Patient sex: F
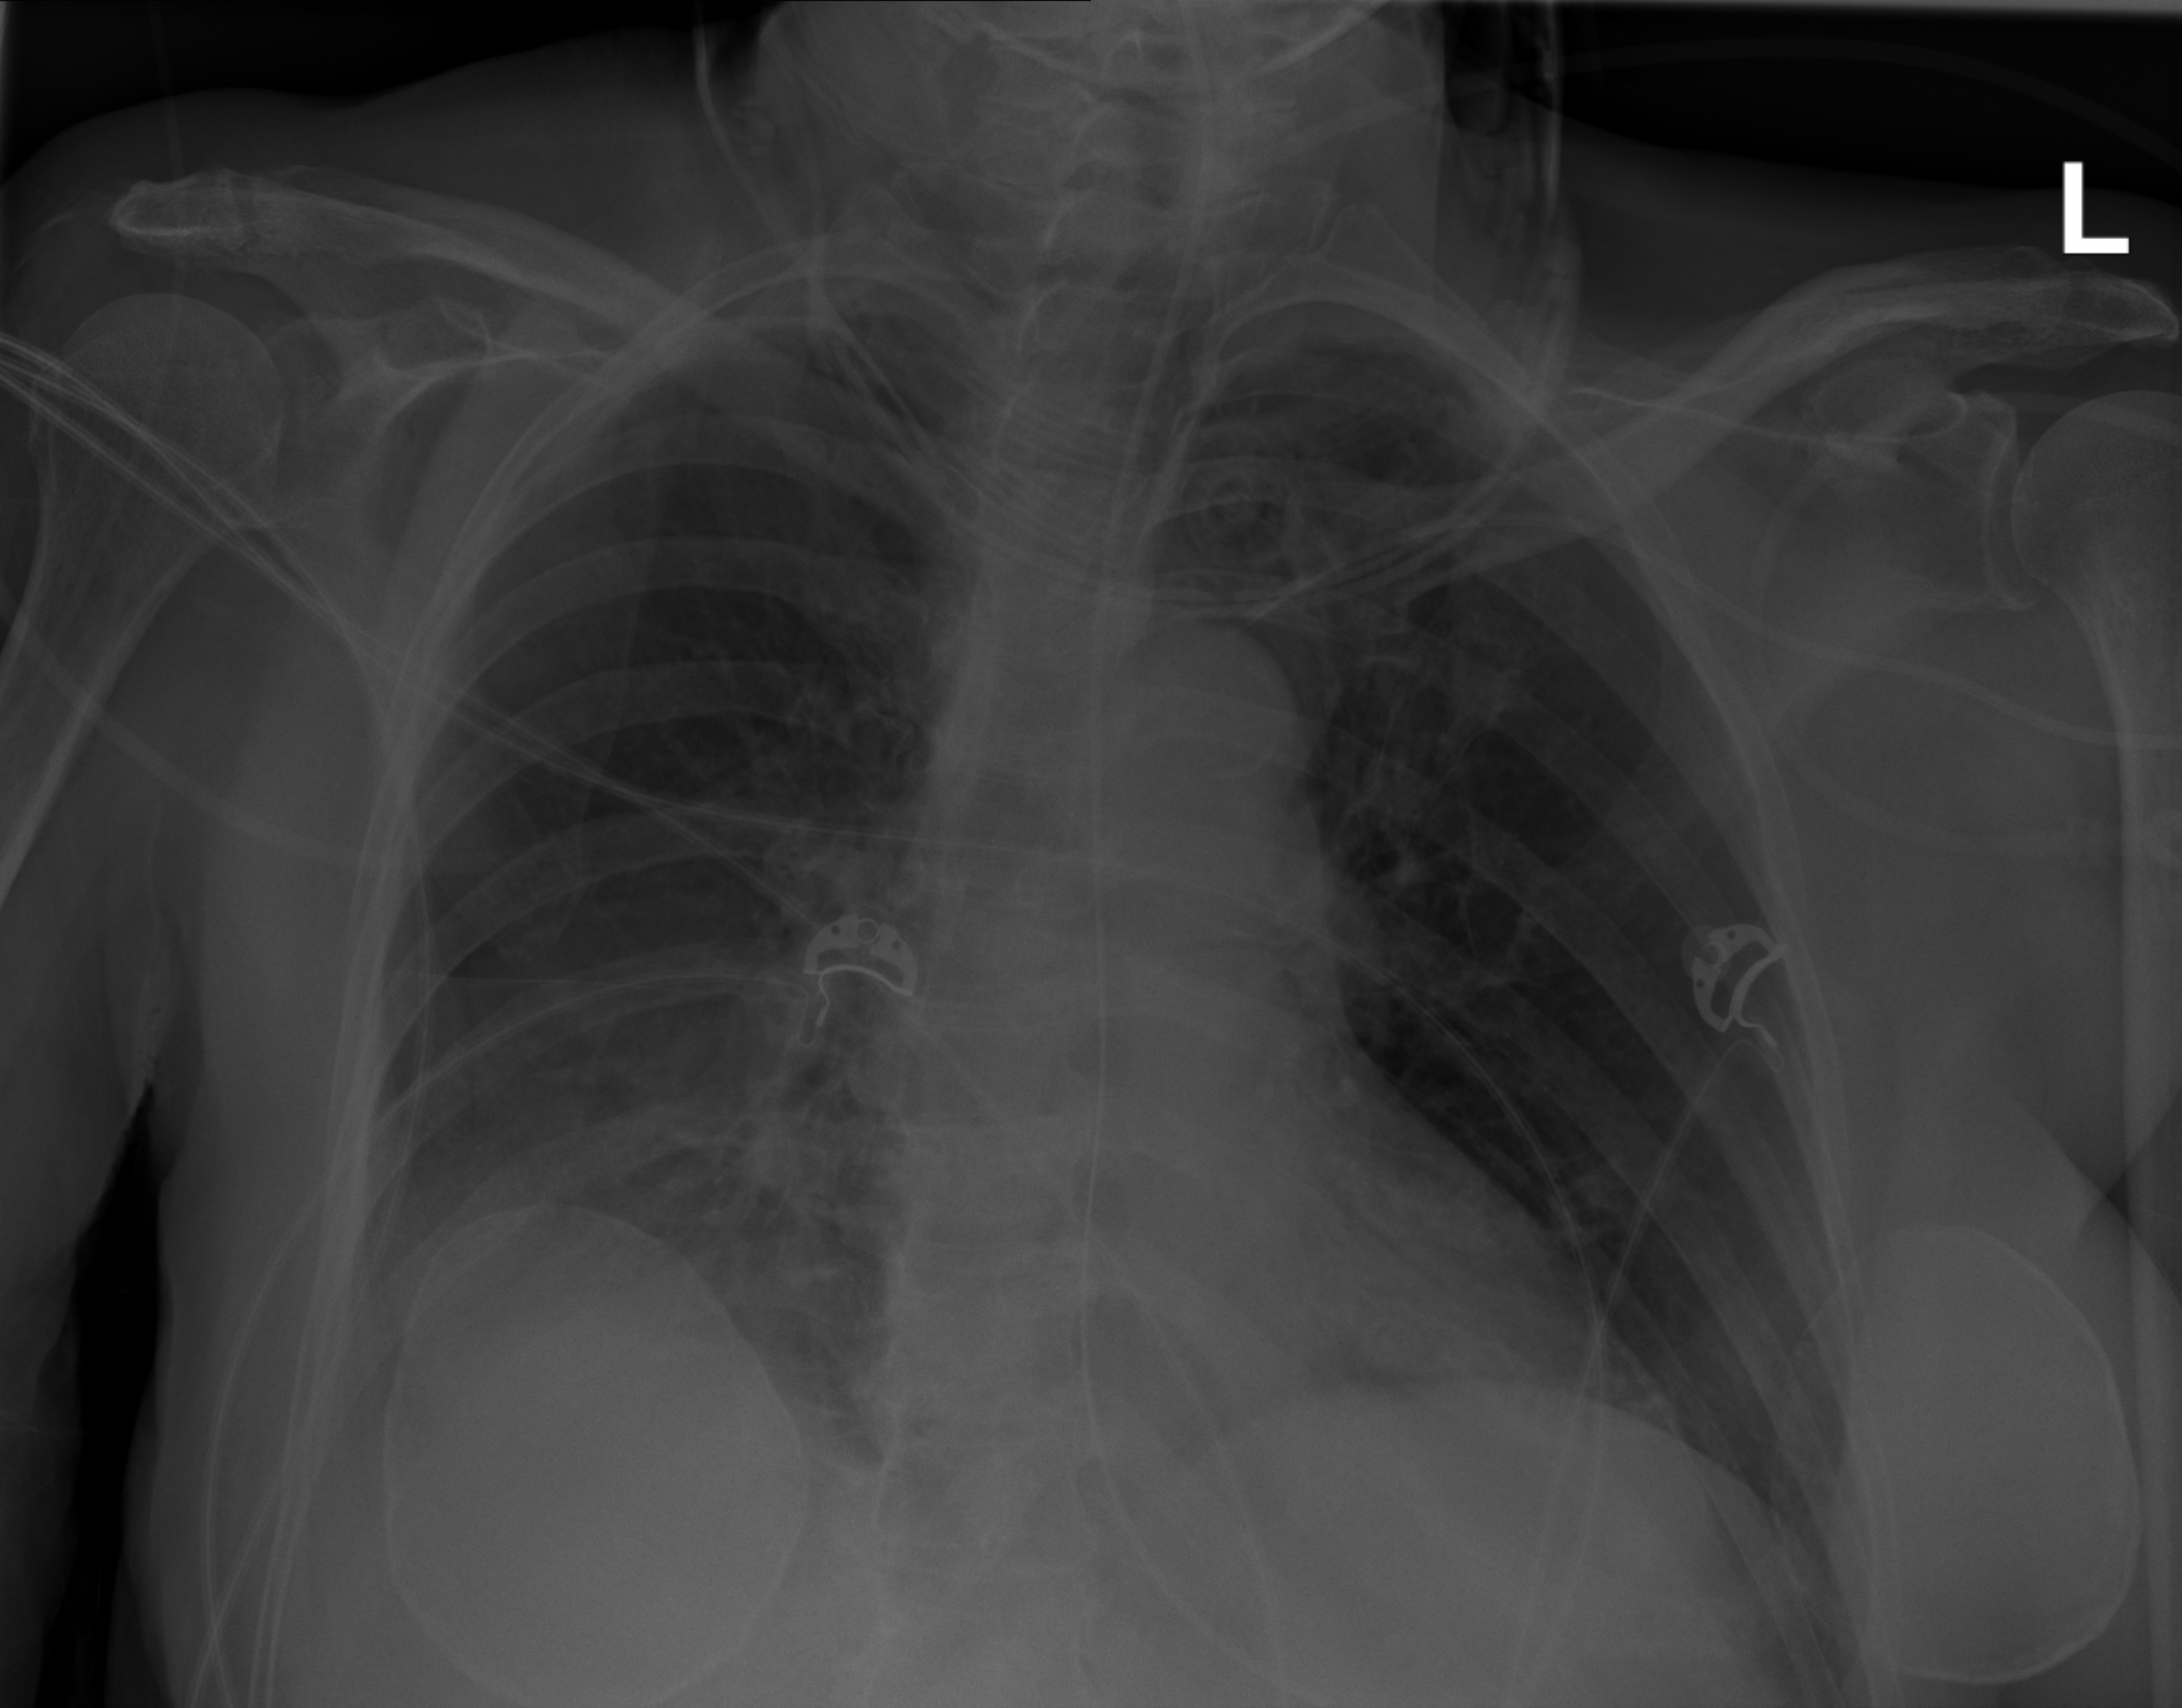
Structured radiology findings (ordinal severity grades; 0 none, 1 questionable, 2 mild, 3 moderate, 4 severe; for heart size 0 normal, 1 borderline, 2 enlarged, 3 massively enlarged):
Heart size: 1
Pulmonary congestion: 0
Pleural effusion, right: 2
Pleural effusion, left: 0
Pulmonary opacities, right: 0
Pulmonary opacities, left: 0
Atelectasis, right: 0
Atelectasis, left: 0